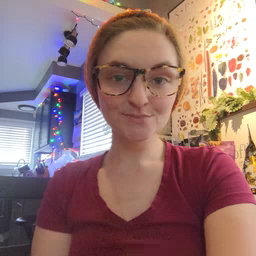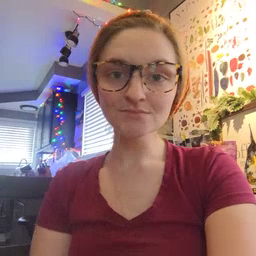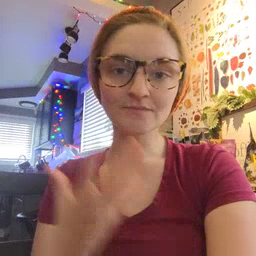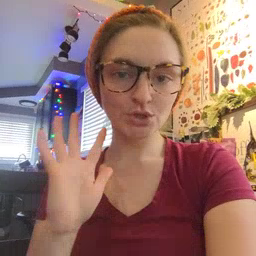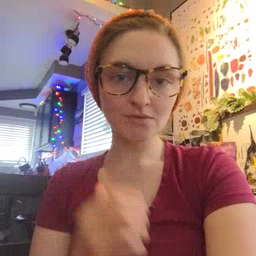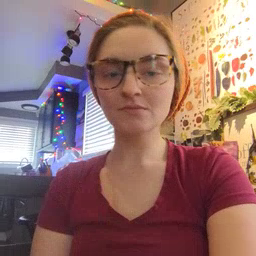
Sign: finish